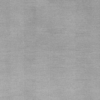
Label: dusty